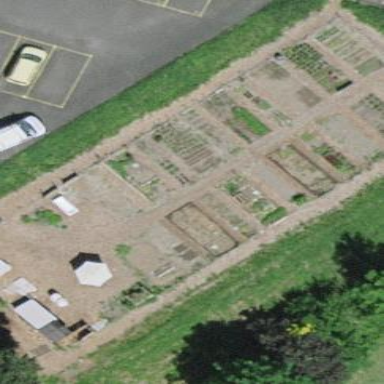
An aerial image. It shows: Allotments area.